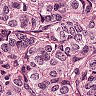
Metastatic tissue present: yes